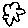
Label: tree